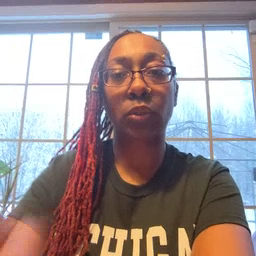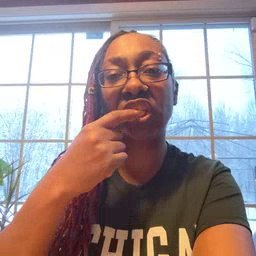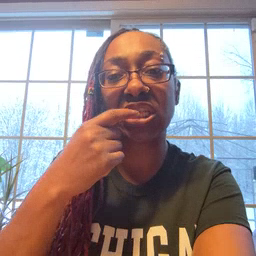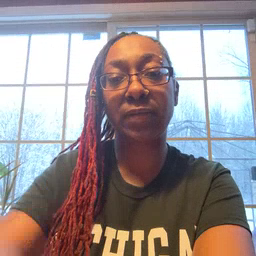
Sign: tooth